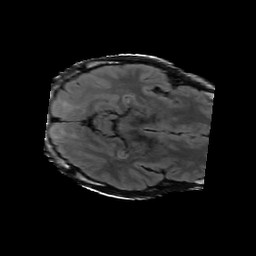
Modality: FLAIR
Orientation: axial
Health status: ill
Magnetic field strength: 3 T